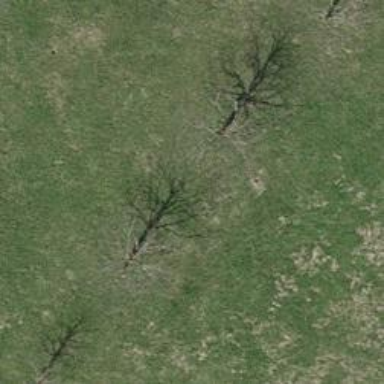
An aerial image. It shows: Single tag "natural: tree."